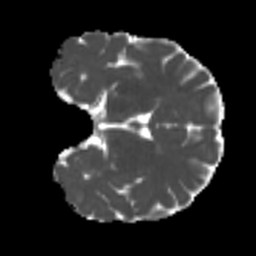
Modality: MD
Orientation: coronal
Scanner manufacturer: siemens
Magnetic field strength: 3 T
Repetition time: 4 s
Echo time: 0.0594 s